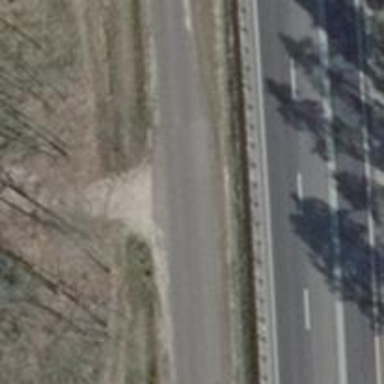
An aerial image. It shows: Passing place on the road.